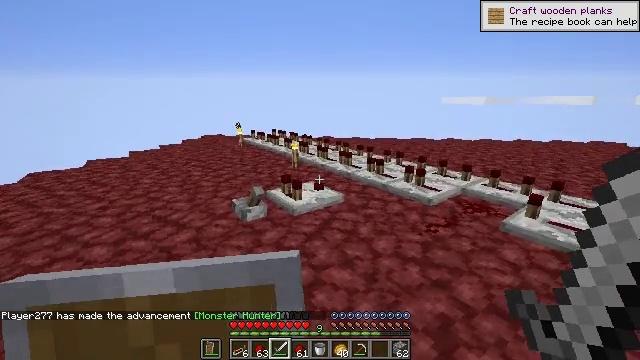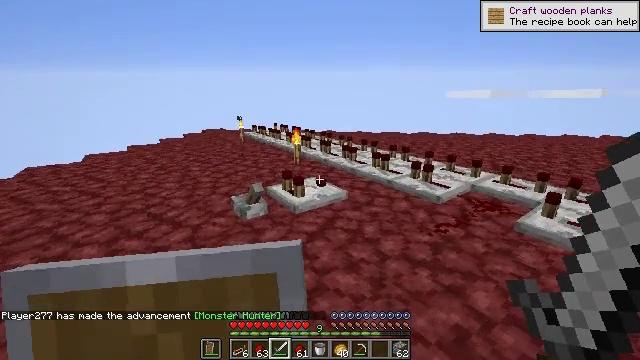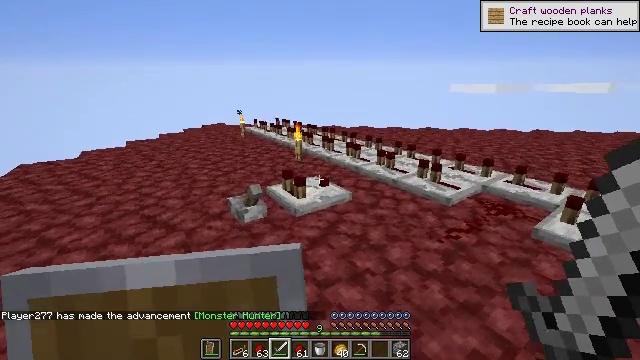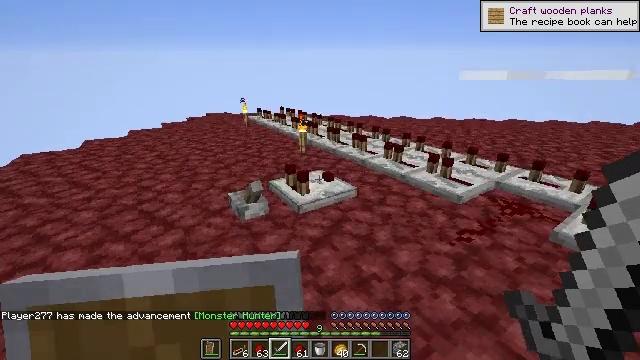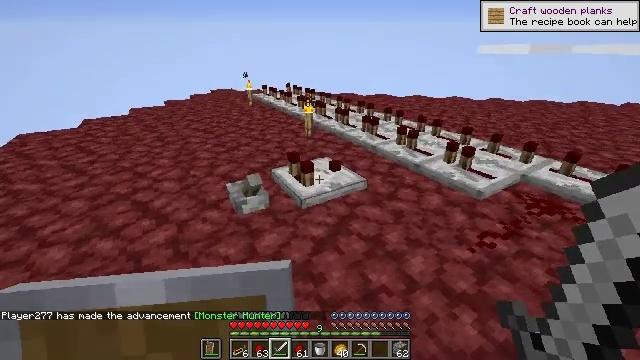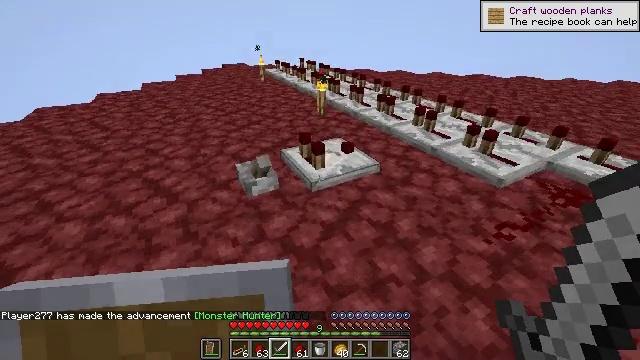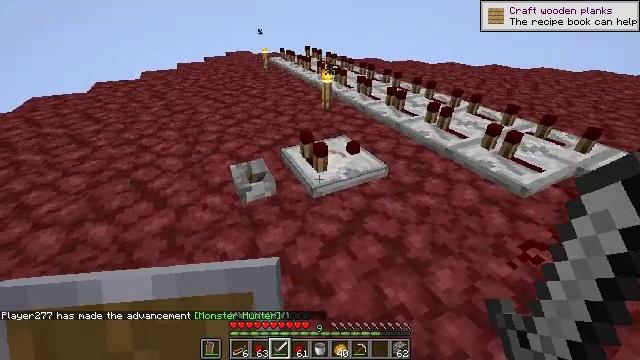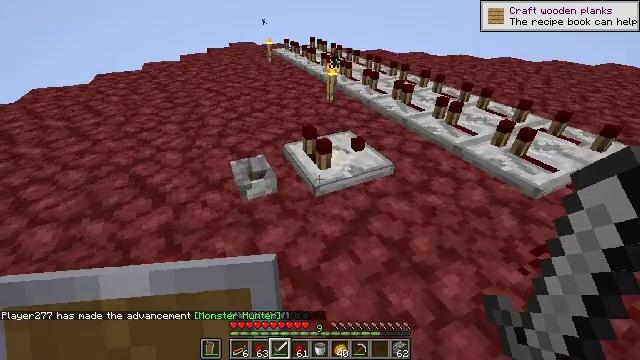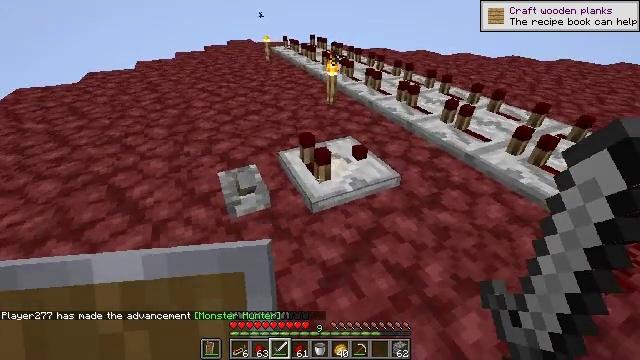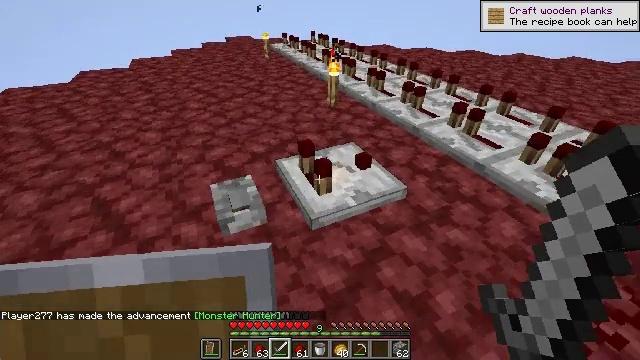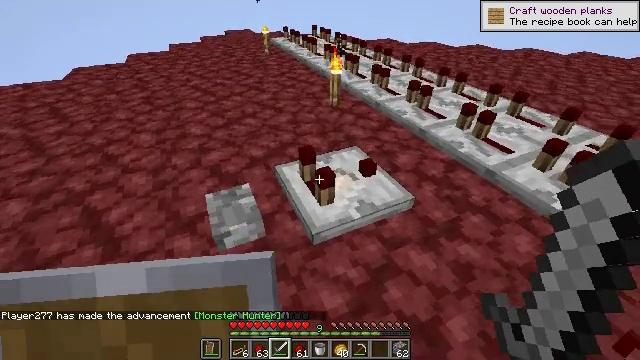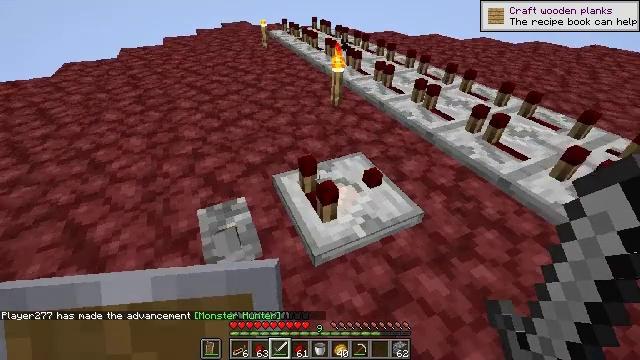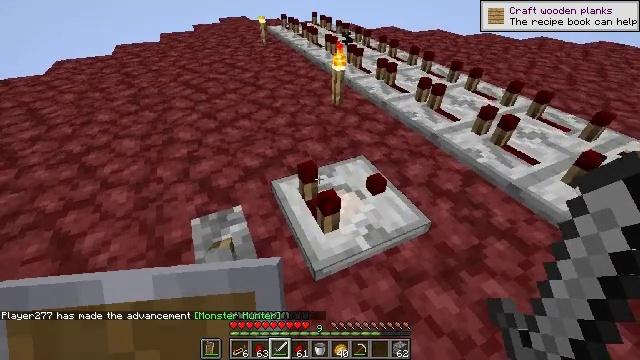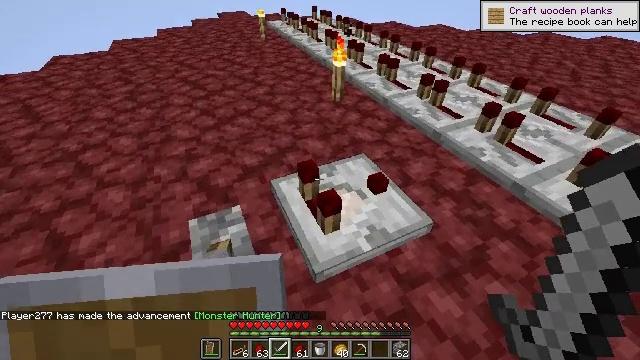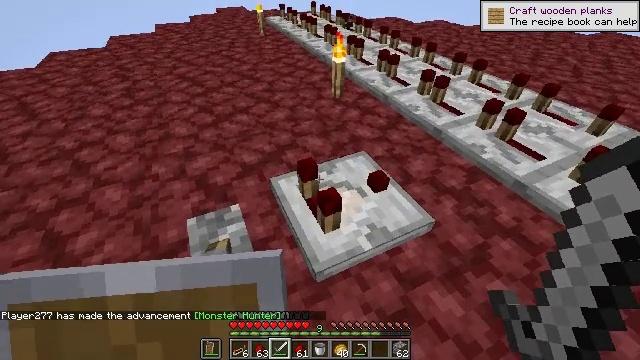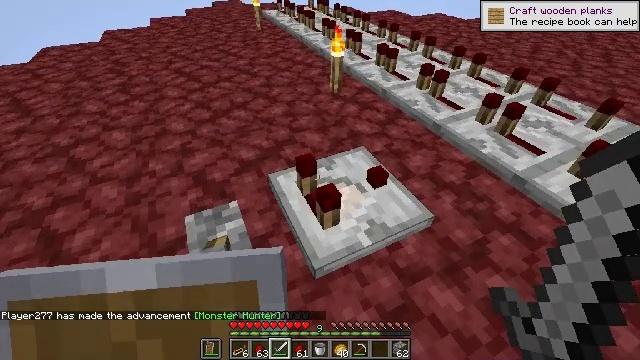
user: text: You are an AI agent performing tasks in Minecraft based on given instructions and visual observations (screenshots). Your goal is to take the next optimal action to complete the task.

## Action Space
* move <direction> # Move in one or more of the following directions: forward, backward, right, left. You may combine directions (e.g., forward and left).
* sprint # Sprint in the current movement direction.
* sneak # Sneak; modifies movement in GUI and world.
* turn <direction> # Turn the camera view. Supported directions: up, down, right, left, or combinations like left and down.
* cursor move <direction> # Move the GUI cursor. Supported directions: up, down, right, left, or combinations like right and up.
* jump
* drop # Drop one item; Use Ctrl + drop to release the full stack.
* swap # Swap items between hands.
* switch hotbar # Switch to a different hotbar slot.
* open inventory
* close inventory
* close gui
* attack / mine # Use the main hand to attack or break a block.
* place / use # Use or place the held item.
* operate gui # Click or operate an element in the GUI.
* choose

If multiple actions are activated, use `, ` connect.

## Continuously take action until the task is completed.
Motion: motion action
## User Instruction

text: Mine the comparator to reclaim it.
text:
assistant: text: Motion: move forward, turn down
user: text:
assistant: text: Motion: move forward, turn down
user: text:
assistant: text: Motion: move forward, turn left and down
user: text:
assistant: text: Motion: move forward, turn left and down
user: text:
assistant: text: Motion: move forward, turn left and down
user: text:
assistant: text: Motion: move forward, turn left and down
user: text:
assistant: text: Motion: move forward, turn left and down
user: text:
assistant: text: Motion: move forward
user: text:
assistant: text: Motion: move forward
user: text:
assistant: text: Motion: move forward, turn down
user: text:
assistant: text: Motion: move forward, turn down
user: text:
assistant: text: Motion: no_op
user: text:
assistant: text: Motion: no_op
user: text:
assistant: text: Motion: no_op
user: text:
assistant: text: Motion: turn down
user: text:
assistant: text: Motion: no_op
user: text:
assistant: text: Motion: no_op
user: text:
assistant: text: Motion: no_op
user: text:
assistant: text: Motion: no_op
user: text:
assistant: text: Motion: no_op
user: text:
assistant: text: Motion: no_op
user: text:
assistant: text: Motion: no_op
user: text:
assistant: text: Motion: no_op
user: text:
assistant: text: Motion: no_op
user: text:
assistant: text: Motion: no_op
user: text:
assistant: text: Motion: no_op
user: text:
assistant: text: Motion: no_op
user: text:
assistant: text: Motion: no_op
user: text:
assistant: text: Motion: no_op
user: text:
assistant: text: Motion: no_op